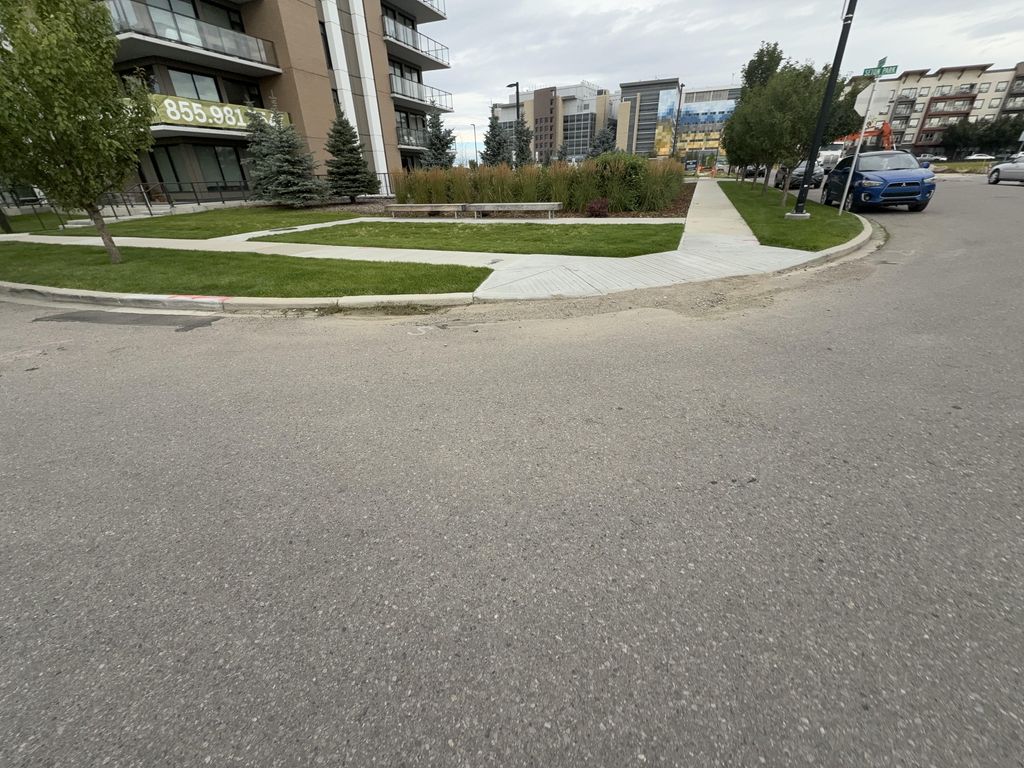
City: calgary